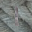
Label: 1